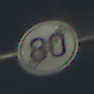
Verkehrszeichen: EndeGeschwindigkeit80
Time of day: MorningAfternoon
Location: Outdoor (Beach)
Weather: PartlyCloudy
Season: NotSpecified
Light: Natural